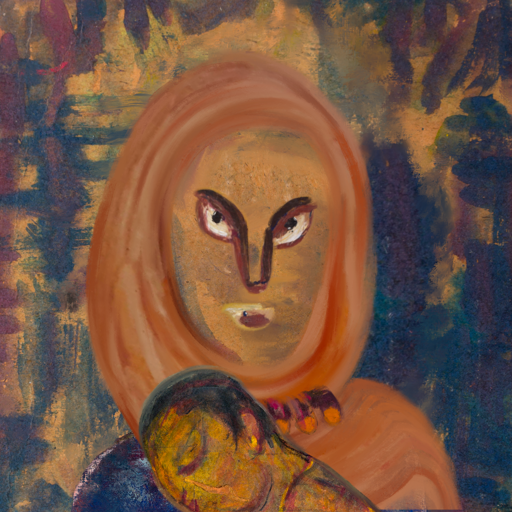
Background: InTheSun, Head And Neck Front: In_The_Sun, Face Front: After_Raid, Bust: Irani, Hair Front: Blank, Head Accessory: Pious_Lady_Scarf, Second Necklace: Blank, Necklace: Doll, Baby: GypsyMother_Baby